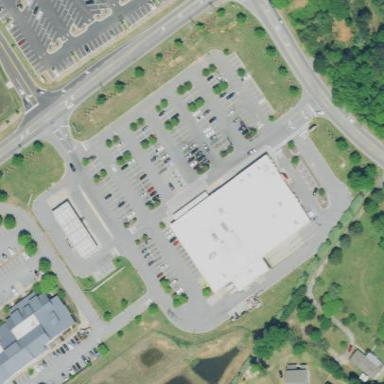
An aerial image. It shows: Retail area.